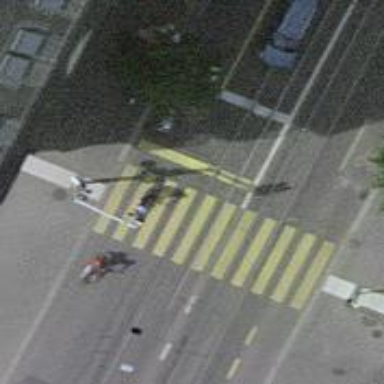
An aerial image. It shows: Tram crossing on the railway.